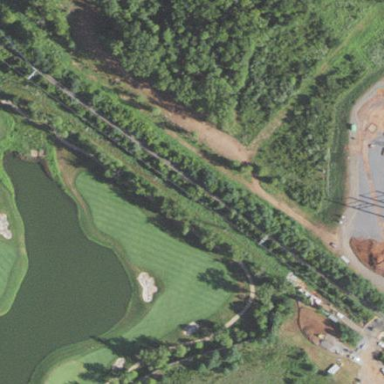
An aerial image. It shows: Area of rough grass used for golf.